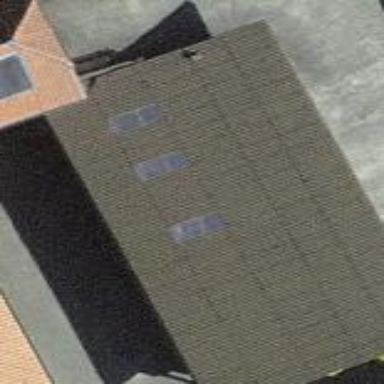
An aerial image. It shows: View of roof of building.